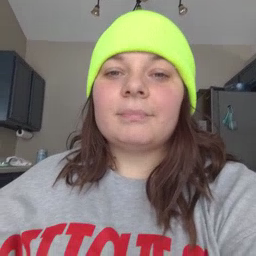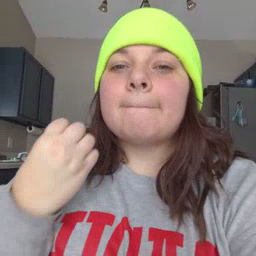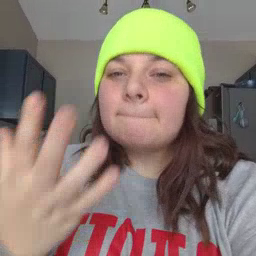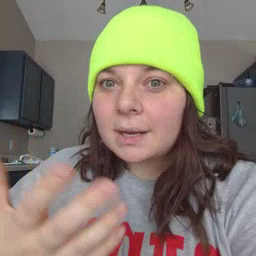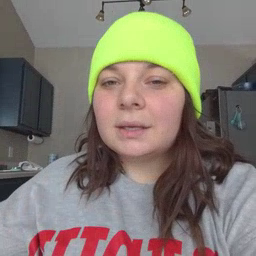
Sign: many